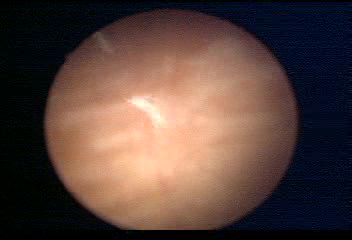
Modality: WLC
Class: Normal mucosa
Bladder cancer association: No